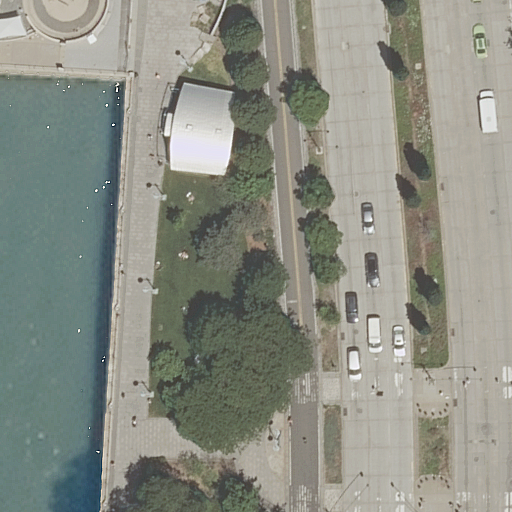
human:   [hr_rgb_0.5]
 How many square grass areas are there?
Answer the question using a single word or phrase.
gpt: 0

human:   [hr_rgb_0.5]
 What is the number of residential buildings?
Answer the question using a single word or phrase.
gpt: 1

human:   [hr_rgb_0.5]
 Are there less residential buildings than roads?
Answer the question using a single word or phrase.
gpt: yes

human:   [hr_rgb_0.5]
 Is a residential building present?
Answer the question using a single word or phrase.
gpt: yes

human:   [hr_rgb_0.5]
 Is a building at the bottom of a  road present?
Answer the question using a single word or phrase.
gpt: yes

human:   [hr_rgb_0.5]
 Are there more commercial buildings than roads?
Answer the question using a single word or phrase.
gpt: no

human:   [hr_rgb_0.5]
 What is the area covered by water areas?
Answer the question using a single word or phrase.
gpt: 2037m2

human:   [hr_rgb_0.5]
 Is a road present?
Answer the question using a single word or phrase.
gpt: yes

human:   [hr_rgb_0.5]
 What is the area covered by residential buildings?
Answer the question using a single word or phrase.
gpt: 174m2

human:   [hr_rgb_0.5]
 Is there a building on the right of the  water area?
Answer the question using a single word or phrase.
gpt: yes

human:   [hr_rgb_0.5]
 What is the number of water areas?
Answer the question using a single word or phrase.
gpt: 1

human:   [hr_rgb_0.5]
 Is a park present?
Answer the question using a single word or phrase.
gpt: yes

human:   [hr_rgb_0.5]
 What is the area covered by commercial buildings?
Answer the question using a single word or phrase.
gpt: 0m2

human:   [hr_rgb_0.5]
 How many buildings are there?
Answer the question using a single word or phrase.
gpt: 1

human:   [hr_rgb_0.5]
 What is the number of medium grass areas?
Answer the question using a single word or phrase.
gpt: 1

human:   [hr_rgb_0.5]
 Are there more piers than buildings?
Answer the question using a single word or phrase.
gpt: no

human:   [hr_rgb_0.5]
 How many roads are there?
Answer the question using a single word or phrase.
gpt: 10

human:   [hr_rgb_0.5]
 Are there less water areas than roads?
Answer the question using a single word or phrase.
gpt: yes

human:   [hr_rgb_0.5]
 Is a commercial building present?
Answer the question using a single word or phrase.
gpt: no

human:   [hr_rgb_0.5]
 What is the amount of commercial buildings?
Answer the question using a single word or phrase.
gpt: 0

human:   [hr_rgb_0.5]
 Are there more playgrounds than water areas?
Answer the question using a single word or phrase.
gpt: no

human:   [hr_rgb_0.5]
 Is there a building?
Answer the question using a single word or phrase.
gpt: yes

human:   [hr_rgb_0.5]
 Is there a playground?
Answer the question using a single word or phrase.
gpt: yes

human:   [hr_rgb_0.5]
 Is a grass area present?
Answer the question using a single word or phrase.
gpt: yes

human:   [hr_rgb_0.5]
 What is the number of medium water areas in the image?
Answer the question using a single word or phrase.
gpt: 0

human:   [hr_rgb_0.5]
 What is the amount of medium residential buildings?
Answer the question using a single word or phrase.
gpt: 1

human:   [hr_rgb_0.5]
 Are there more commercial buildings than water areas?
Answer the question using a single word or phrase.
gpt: no

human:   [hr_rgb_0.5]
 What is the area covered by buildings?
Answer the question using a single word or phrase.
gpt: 174m2

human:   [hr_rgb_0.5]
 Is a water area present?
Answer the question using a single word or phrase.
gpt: yes

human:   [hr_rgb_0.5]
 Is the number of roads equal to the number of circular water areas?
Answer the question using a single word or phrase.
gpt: no

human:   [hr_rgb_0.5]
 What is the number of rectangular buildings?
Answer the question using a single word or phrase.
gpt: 1

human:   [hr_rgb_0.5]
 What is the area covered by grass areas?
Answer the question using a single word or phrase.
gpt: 2166m2

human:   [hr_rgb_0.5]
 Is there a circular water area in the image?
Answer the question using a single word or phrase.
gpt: no

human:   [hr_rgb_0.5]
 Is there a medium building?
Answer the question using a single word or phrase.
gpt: yes

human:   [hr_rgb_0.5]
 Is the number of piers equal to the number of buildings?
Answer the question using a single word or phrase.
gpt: yes

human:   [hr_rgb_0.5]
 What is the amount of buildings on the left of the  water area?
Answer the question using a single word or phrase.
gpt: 0

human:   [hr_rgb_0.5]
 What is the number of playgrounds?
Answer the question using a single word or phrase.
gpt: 1

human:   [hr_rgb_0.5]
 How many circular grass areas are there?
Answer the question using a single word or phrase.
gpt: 0

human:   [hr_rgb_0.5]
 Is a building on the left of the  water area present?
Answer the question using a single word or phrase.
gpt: no

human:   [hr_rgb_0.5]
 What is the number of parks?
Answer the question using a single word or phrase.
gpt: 1

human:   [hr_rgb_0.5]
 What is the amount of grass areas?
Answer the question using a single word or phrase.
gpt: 5

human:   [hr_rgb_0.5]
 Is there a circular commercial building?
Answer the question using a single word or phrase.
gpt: no

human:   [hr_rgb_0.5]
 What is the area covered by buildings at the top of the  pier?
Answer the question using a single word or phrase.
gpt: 0m2

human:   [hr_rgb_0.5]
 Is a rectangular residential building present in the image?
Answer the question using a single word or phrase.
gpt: yes

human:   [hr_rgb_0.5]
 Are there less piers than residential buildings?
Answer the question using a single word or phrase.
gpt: no

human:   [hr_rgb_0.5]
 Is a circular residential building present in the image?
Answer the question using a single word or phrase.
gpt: no

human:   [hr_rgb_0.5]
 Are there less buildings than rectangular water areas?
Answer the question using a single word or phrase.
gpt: no

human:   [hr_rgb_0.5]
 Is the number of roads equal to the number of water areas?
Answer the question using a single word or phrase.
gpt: no

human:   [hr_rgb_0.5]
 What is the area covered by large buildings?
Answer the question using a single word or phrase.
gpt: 0m2

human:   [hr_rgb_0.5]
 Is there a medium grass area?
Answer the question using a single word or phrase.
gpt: yes

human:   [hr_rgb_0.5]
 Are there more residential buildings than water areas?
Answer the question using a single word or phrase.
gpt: no

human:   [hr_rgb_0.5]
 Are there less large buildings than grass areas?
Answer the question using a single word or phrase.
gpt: yes

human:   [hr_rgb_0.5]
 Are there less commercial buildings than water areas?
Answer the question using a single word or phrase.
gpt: yes

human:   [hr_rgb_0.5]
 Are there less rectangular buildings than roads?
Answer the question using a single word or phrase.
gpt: yes

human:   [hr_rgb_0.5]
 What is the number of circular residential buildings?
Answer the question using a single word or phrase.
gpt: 0

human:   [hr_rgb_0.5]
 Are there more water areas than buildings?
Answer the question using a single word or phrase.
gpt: no

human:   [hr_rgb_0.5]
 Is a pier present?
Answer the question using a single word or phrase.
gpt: yes

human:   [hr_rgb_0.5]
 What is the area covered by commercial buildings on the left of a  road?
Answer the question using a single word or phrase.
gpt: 0m2

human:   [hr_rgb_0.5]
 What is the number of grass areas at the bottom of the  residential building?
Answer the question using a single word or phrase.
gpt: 2

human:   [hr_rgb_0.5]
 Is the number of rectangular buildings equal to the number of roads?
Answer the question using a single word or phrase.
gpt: no

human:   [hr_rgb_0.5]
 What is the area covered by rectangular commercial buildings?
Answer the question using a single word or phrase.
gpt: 0m2

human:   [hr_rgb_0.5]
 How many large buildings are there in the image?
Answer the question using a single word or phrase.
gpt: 0

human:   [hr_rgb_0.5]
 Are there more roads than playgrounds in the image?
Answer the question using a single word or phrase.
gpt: yes

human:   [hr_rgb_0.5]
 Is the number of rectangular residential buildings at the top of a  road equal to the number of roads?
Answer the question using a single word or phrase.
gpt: no